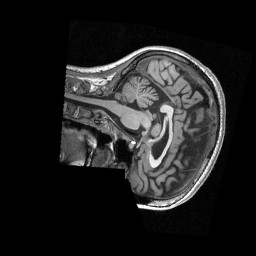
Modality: T1w
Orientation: sagittal
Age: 26
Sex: female
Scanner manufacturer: siemens
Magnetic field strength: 3 T
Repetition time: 2.3 s
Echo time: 0.00298 s